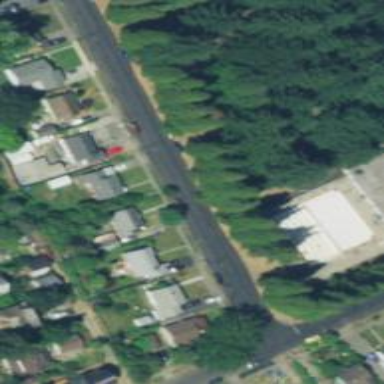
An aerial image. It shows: Residential road with sidewalk on the left side.